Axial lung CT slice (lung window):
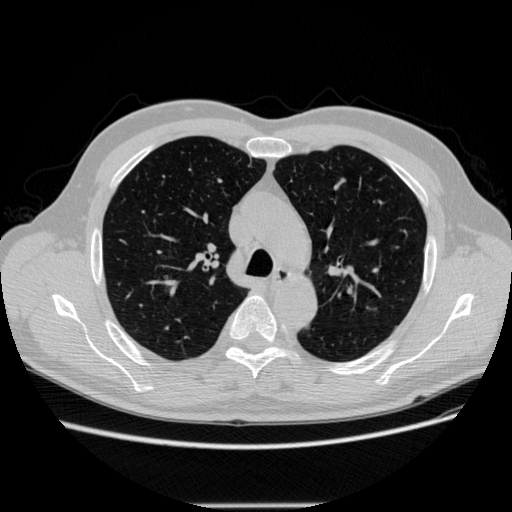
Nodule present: no